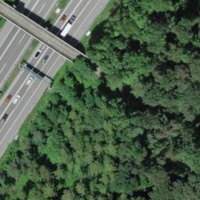
EUNIS habitat code: 41
Species observed at this site:
Juncus tenuis
Ajuga reptans